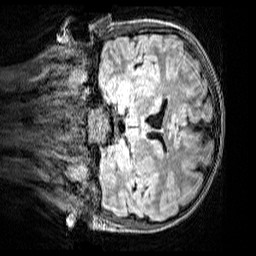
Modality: FLAIR
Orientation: coronal
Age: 10
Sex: male
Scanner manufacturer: siemens
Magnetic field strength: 3 T
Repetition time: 5 s
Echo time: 0.388 s